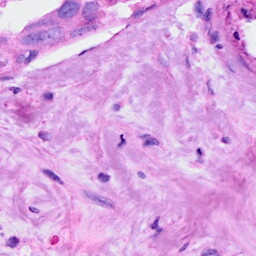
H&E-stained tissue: Breast